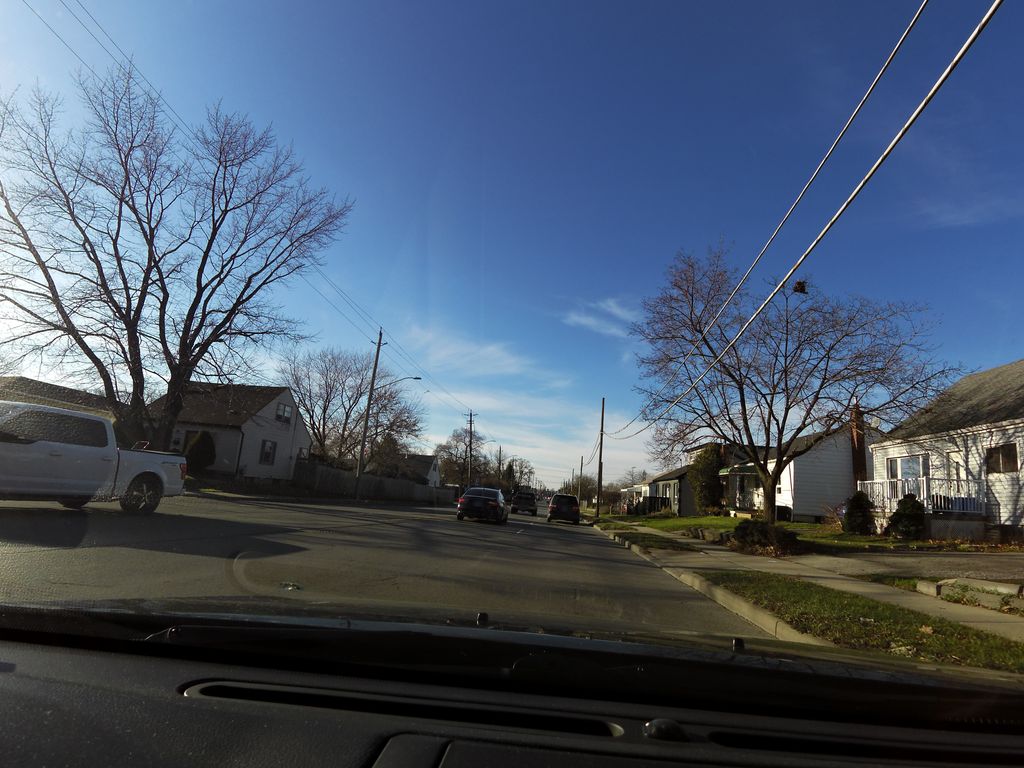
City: hamilton